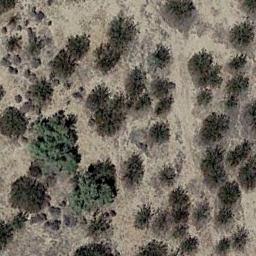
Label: chaparral